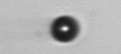
Label: bead